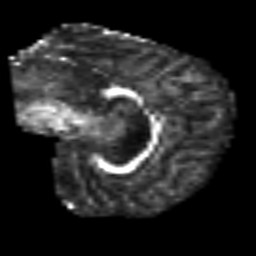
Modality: FA
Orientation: sagittal
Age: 31
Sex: female
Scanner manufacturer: siemens
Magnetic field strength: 3 T
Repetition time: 6.1 s
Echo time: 0.101 s